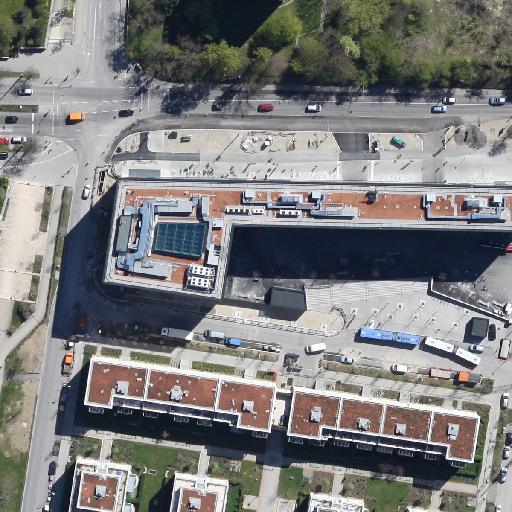
Referring expression: heavy-duty vehicle